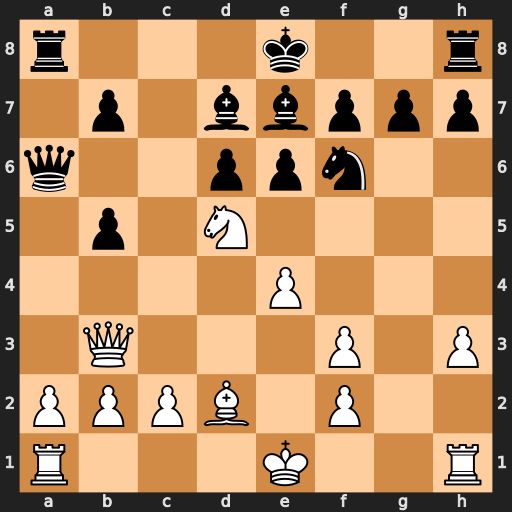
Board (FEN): r3k2r/1p1bbppp/q2ppn2/1p1N4/4P3/1Q3P1P/PPPB1P2/R3K2R
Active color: w
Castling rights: KQkq
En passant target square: -
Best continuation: Nc7+ Kd8 Nxa6